Question: Possibly simple request here but I can't find the solution and it is bugging me for days.
I'm building simple options page where users could jump to desired page and I'm using 'UINavigationController' instance to manage hierarchy. My 'storyboard' looks like this:

Viewcontrollers are connected with 'push segues' fired on next button, while I use '[self.navigationController popViewControllerAnimated:YES]' for previous button. If I connect, for instance, button labeled '2' on 5VC with 2VC through push segue, I get to the second page, but if I want to use previous button I will land to options page or 5VC which is something I don't want. Instead, I would like to be able to use previous button to go to first page, while on second page.
The way I see it, if I am on third page (3VC) and I call options page (5VC) and select button 3, system should stack 1VC-2VC and present 3VC, so I would be able to go to 2VC through '[self.navigationController popViewControllerAnimated:YES]' request.
I think the solution is somehow connected with 'setViewControllers:(NSArray *)viewControllers animated:(BOOL)animated', but I don't know the syntax how to make things work.
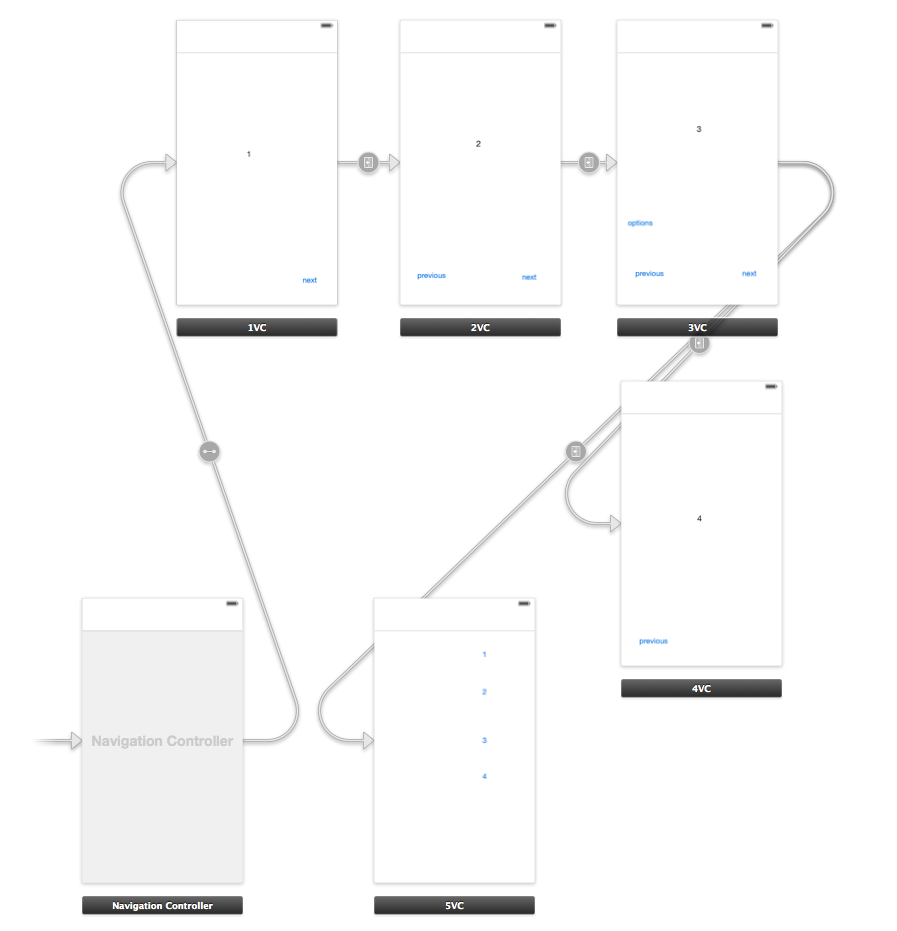
Answer: You have 3 cases
## Back to one of ancestors in the middle with push
case 5VC=>2VC, 5VC=>3VC:
'''
NSArray *vcs = self.navigationController.viewControllers;
for(NSInteger i = vcs.count - 2; i > 0; i--) {
// find the target and its parent view controller
// i.e. class of 2VC is ViewController2
if([vcs[i] isKindOfClass:[ViewController2 class]]) {
UIViewController *target = vcs[i];
UIViewController *parent = vcs[i - 1];
// pop to its parent view controller with NO animation
[self.navigationController popToViewController:parent animated:NO];
// push the target from its parent
[self.navigationController pushViewController:target animated:YES];
return;
}
}
'''
## Back to the root view controller with push
case 5VC=>1VC:
'''
UIViewController *root = self.navigationController.viewControllers.firstObject;
// reset view controllers stack with self as root.
[self.navigationController setViewControllers:@[self] animated:NO];
// push target from self
[self.navigationController pushViewController:root animated:YES];
// reset navigation stack with target as root.
[self.navigationController setViewControllers:@[root] animated:NO];
'''
## Push new VC from one of ancestors
case 5VC=>4VC
'''
NSArray *vcs = self.navigationController.viewControllers;
for(NSInteger i = vcs.count - 1; i >= 0; i--) {
// find the parent view controller
if([vcs[i] isKindOfClass:[ViewController3 class]]) {
UIViewController *parent = vcs[i];
// pop to the parent with NO animation
[self.navigationController popToViewController:parent animated:NO];
// perform segue from the parent
[parent performSegueWithIdentifier:@"push4VC" sender:self];
return;
}
}
'''
On the particular your case(5VC=>4VC), you know 3VC is the self's parent, you can get the parent directly:
'''
NSArray *vcs = self.navigationController.viewControllers;
UIViewController *parent = vcs[vcs.count - 2]; // [vcs.count-1] is self.
[self.navigationController popToViewController:parent animated:NO];
[parent performSegueWithIdentifier:@"push4VC" sender:self];
'''